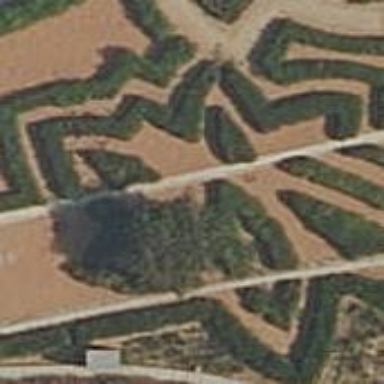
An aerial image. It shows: Hedge acting as barrier.